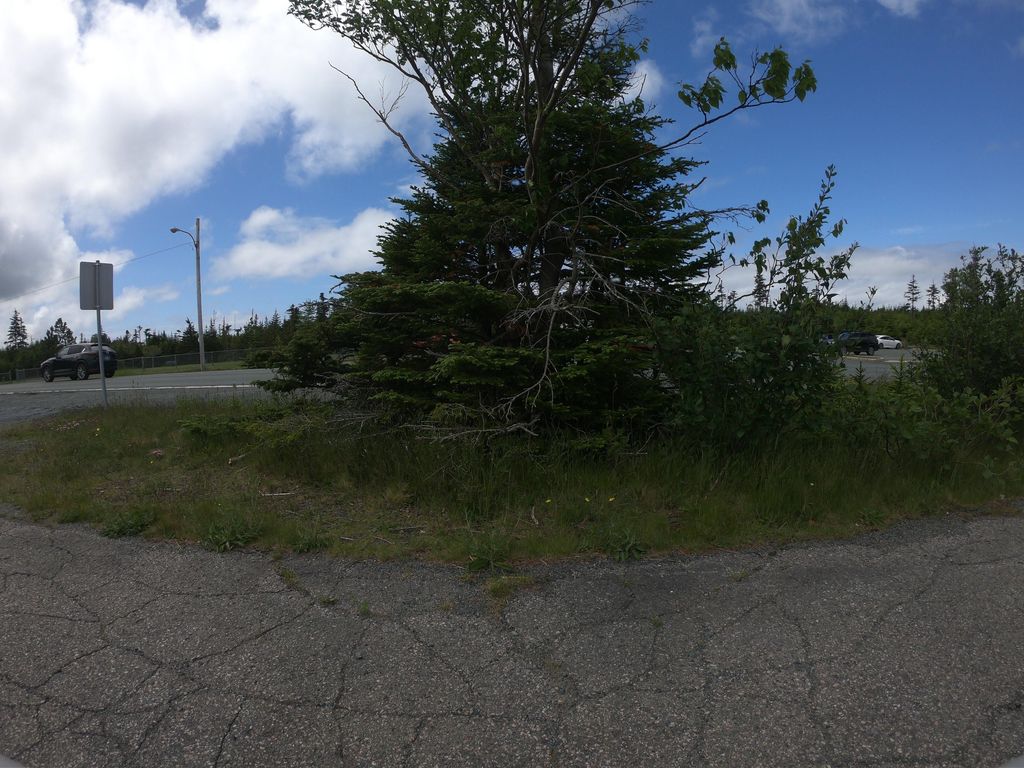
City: st_johns